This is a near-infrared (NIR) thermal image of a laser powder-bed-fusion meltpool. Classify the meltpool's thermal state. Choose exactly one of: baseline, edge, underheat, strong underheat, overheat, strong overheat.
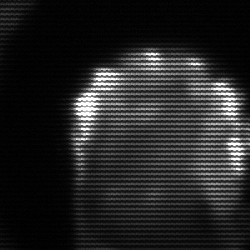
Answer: baseline